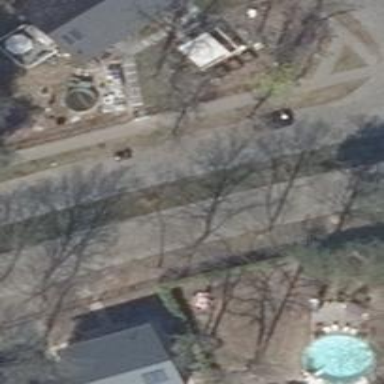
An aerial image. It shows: Residential road.